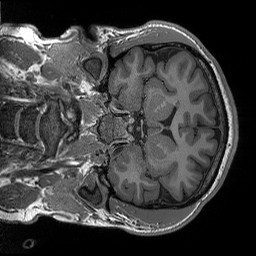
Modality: T1w
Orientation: coronal
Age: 23
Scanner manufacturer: siemens
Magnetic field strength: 3 T
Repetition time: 2.3 s
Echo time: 0.00296 s